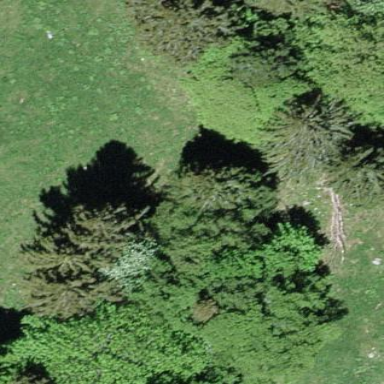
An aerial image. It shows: Mixed forest with various types of leaves.